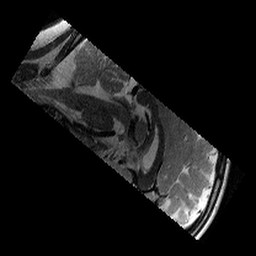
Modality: T2w
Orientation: sagittal
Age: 8
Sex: male
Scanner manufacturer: siemens
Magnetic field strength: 3 T
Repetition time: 9.23 s
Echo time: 0.067 s